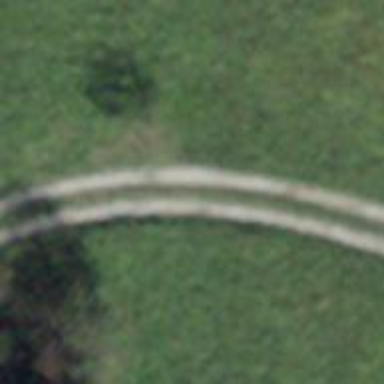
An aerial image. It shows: Unpaved driveway serving as service road.